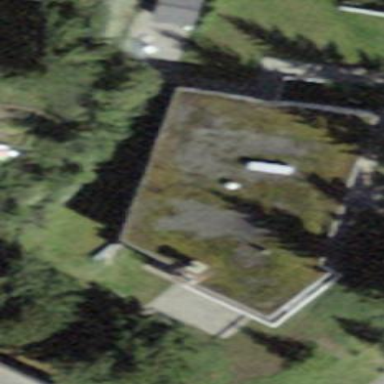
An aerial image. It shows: Flat-roofed building.